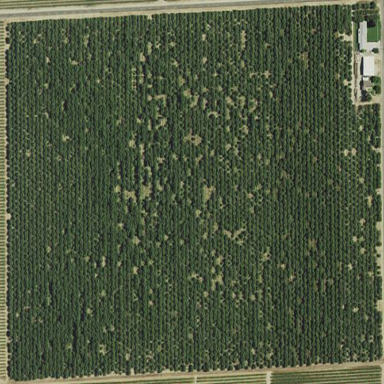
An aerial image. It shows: Orchard filled with almond trees.